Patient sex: M
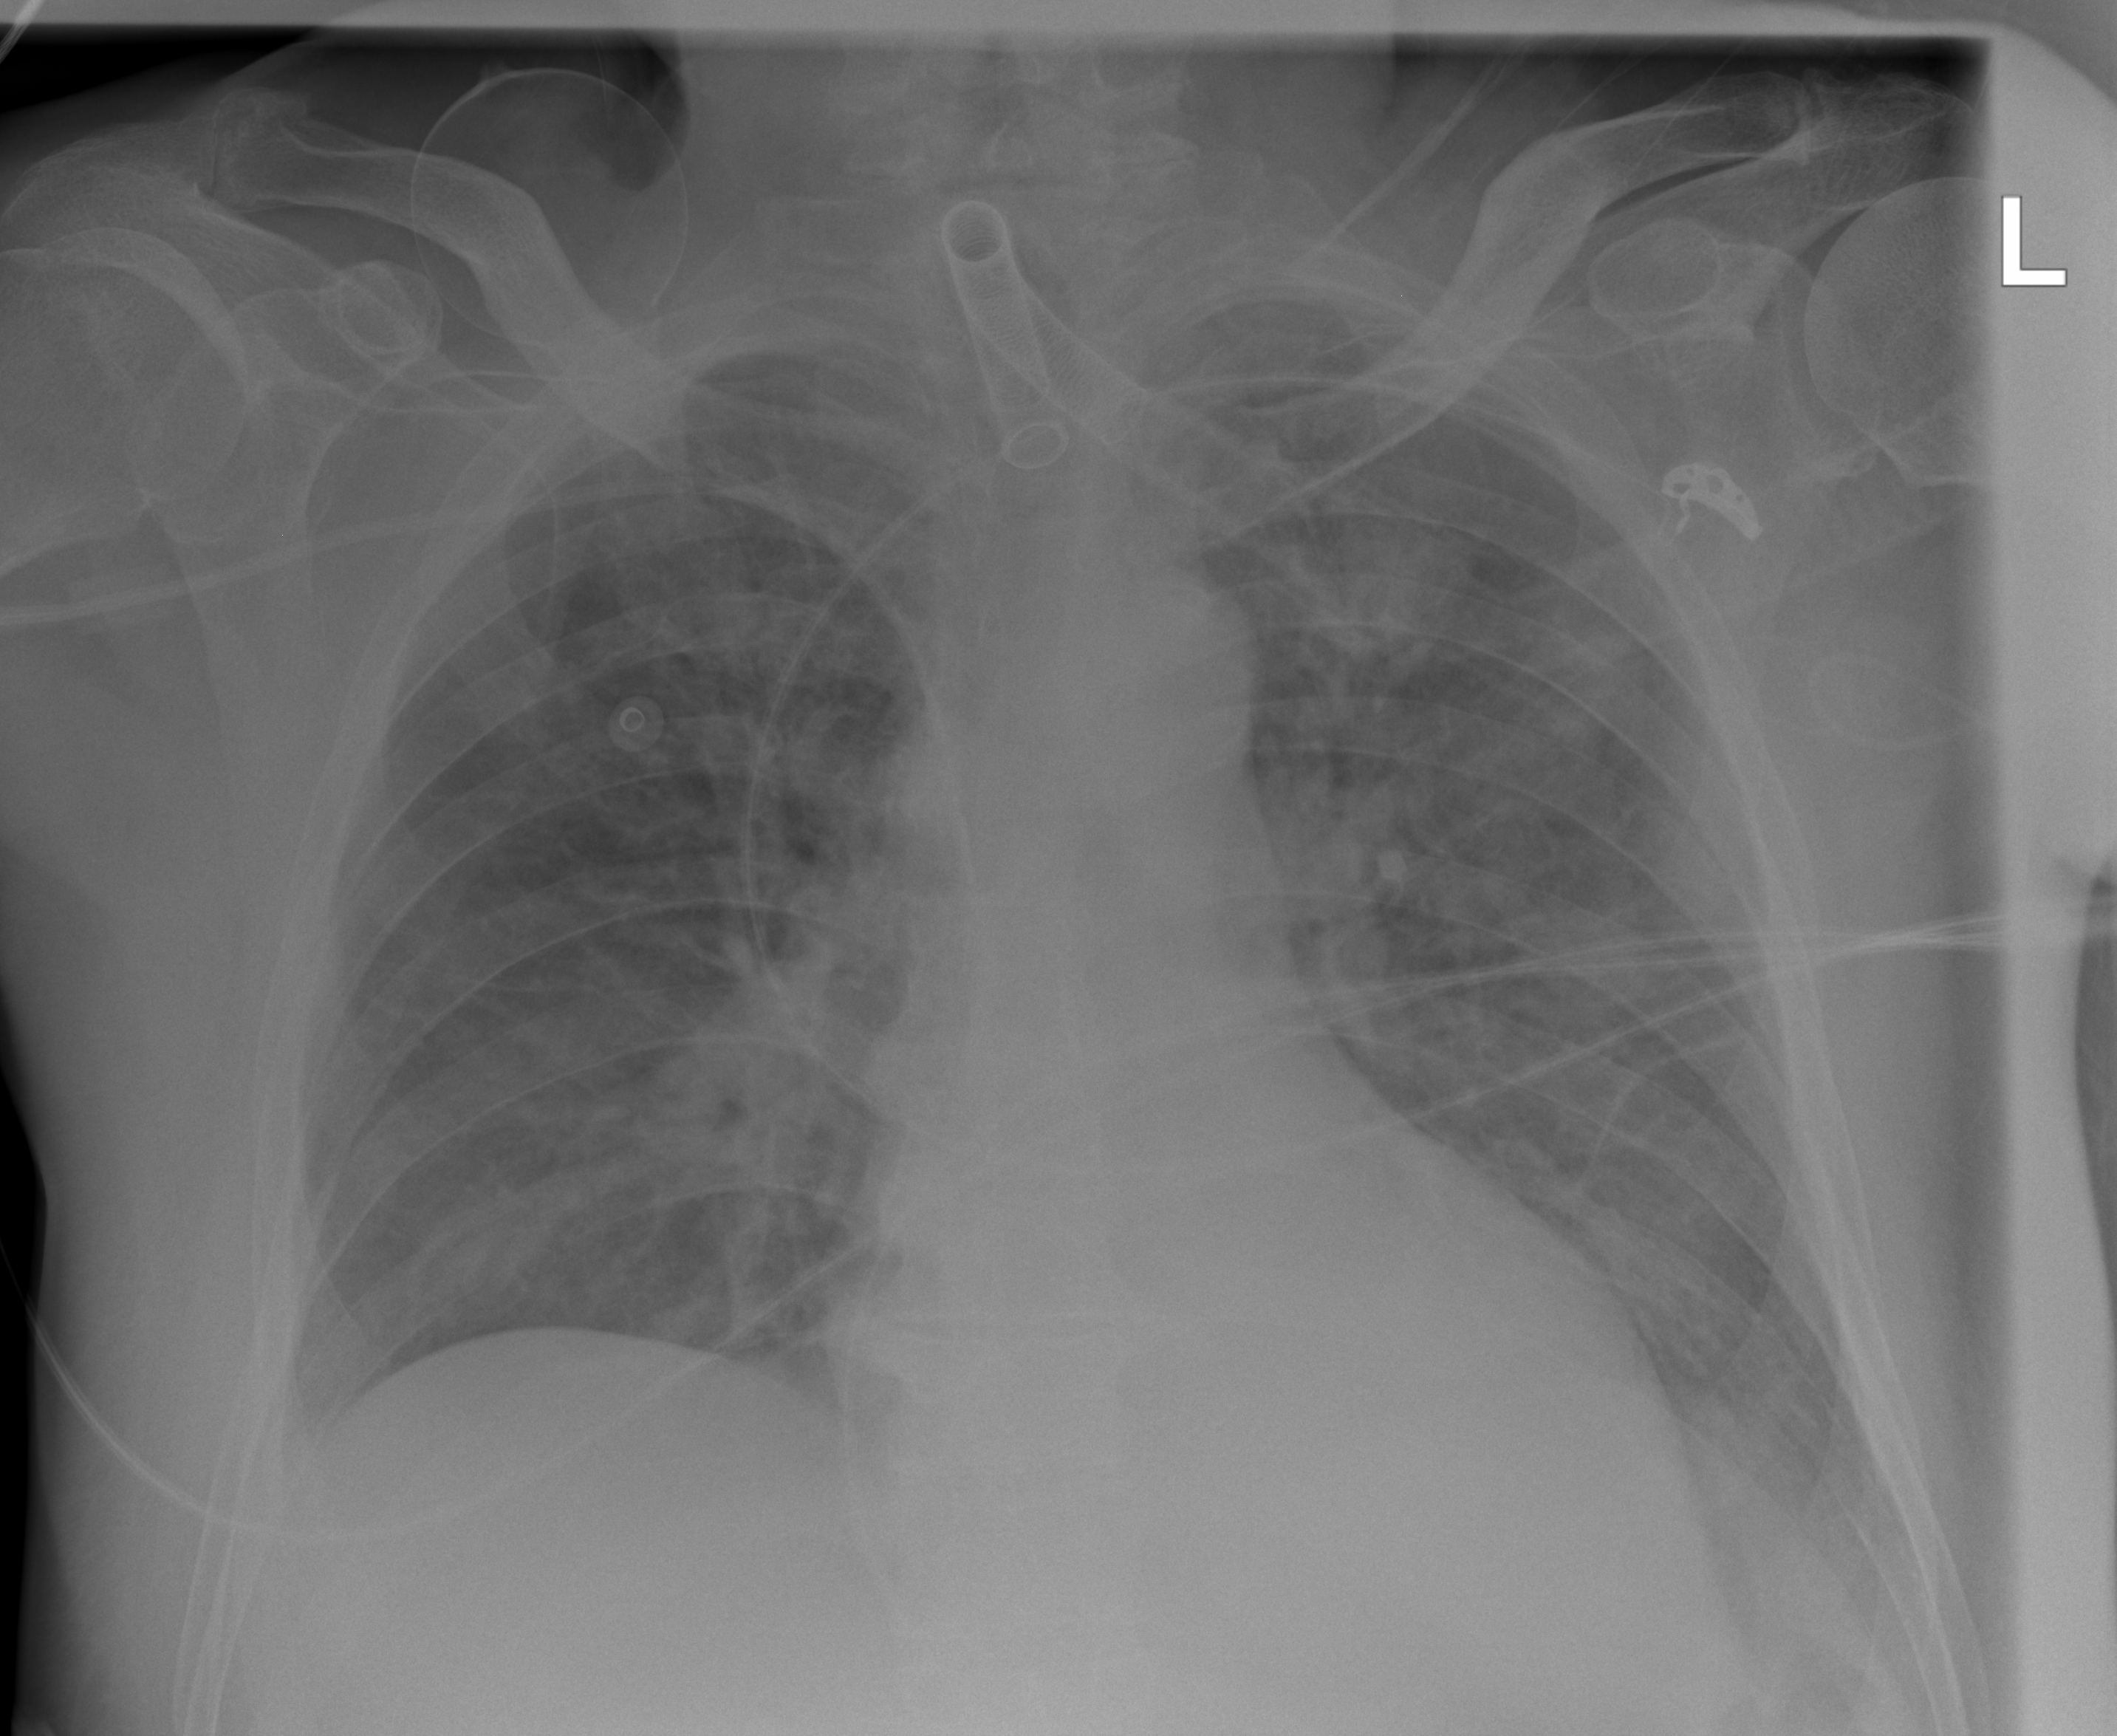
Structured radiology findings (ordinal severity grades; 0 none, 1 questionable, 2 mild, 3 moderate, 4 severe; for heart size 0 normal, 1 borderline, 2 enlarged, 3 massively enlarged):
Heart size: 0
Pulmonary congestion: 2
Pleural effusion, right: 0
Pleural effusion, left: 2
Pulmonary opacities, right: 2
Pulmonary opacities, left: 2
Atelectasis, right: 2
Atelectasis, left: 2